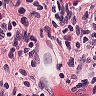
Metastatic tissue present: no